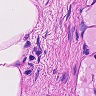
Metastatic tissue present: no